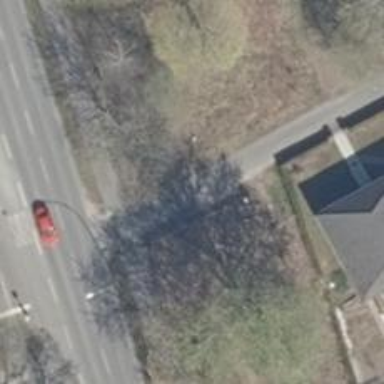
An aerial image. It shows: Service road.